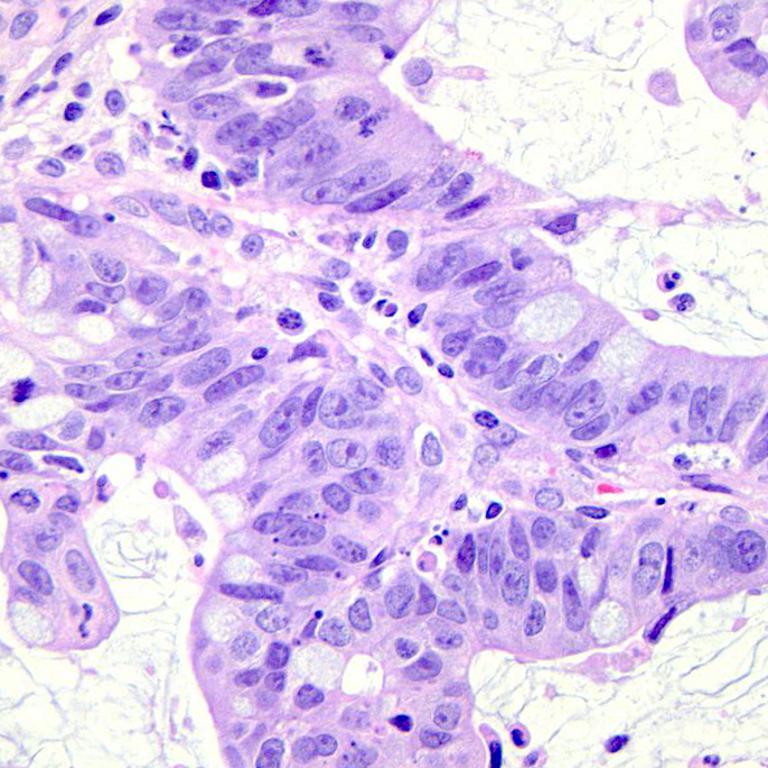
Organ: colon
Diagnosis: adenocarcinomas